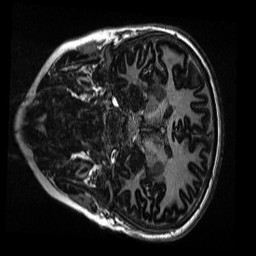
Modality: MP2RAGE
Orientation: coronal
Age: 11
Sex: female
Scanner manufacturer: siemens
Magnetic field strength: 3 T
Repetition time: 4 s
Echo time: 0.00303 s